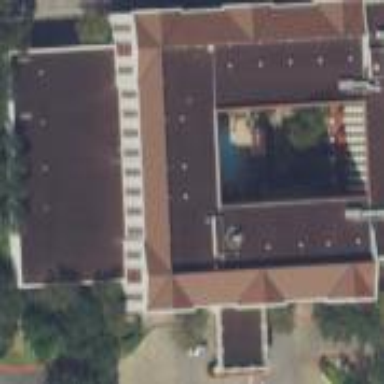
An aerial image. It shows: Hotel building.